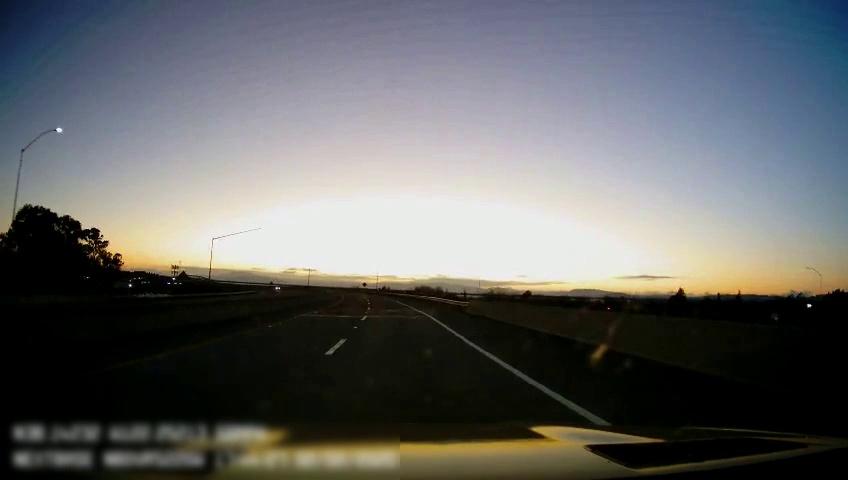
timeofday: Dusk/Dawn/Twilight
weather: Sunny
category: Drivable Space
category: Lanes | Current Lane
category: Lanes | Current Lane
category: Lanes | Current Lane
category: Lanes | Alternate Lane